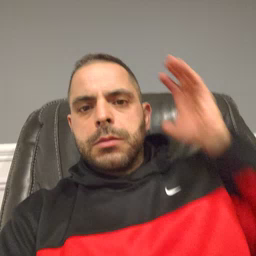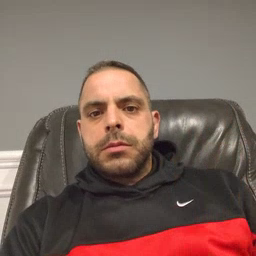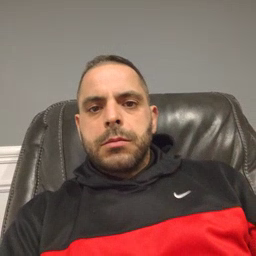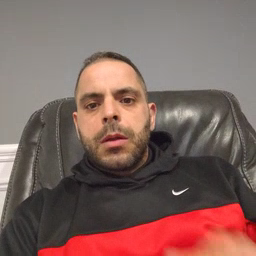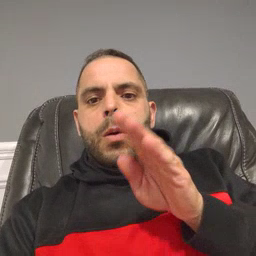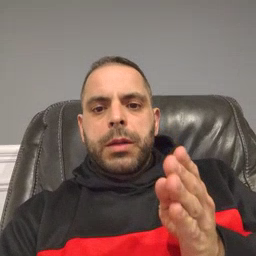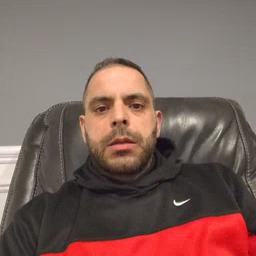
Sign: open